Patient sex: F
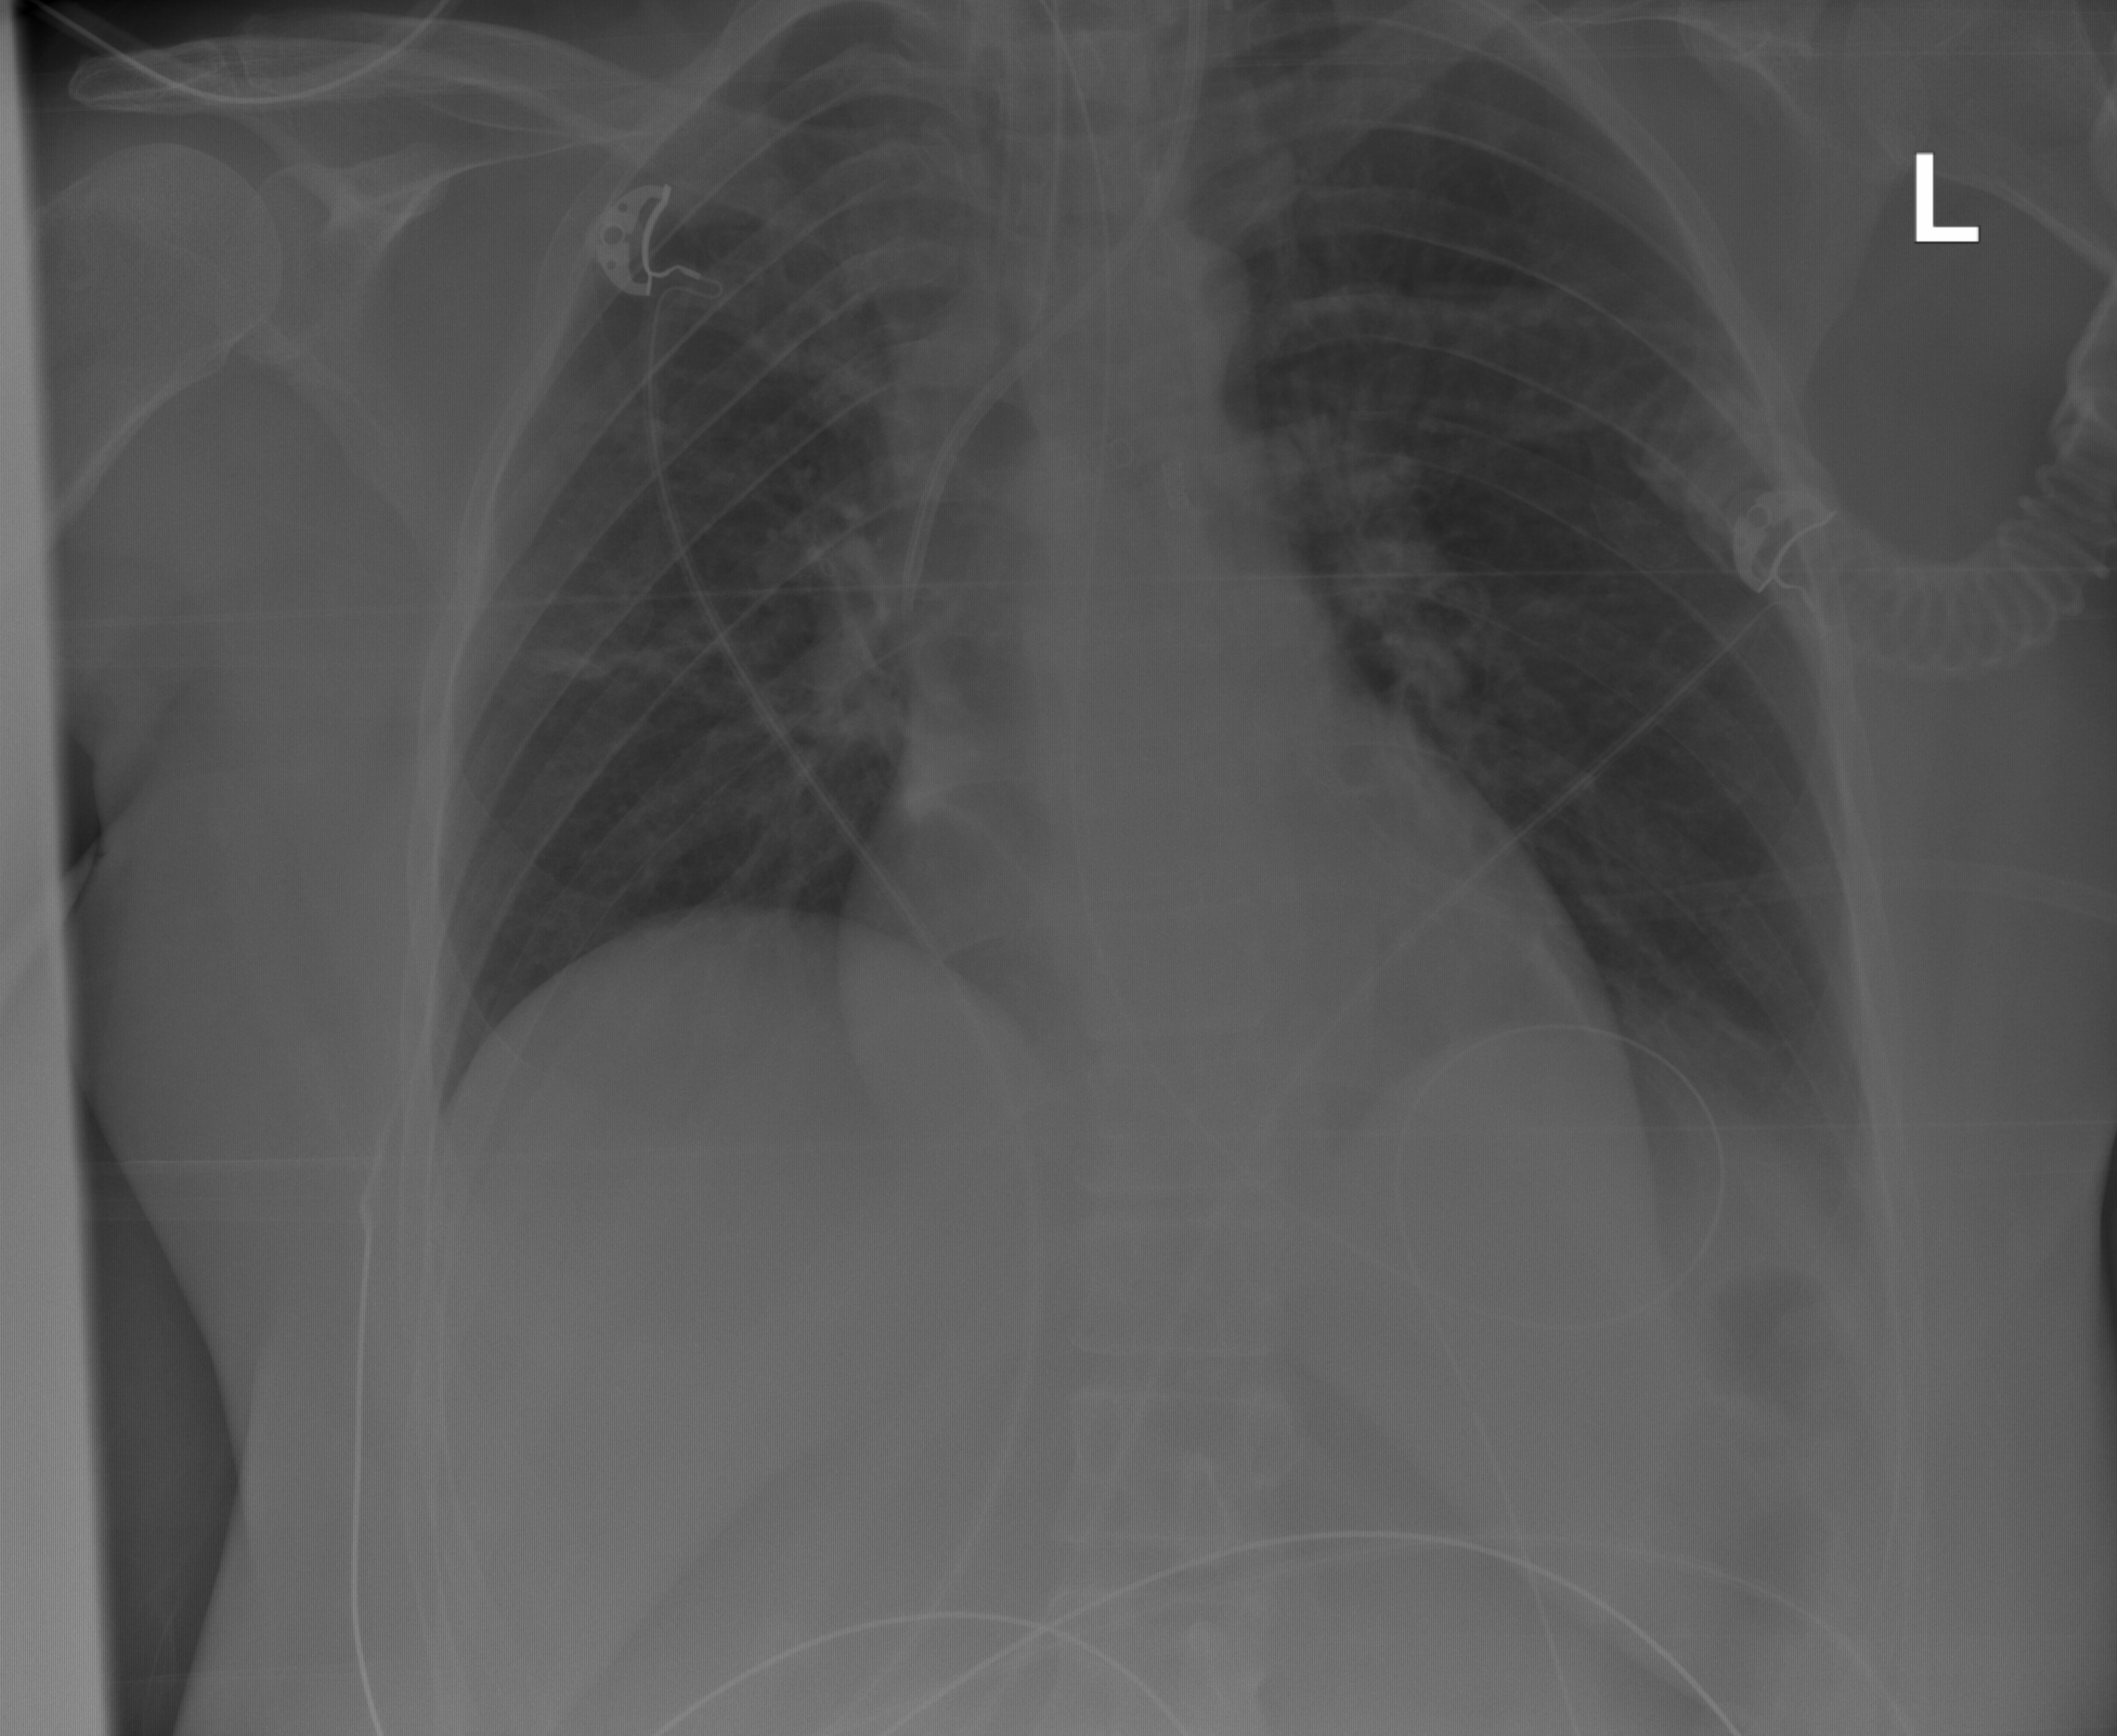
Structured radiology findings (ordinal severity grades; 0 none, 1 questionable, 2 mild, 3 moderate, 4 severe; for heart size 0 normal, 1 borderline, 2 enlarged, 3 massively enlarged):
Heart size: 0
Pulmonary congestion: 0
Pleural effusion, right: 0
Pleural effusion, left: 2
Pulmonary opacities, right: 0
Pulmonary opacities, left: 0
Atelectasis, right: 0
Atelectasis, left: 0